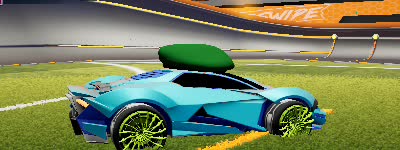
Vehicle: werewolf